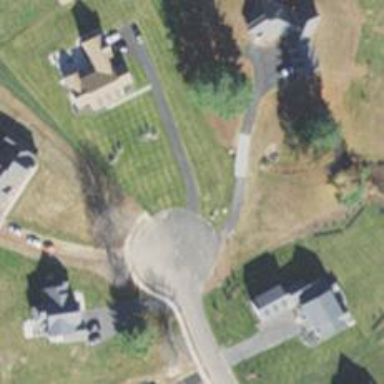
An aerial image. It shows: Driveway leading to service road.